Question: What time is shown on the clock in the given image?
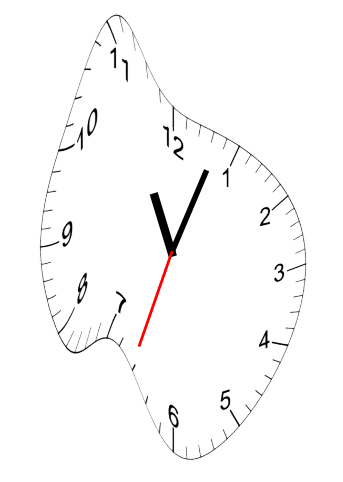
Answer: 11:03:33